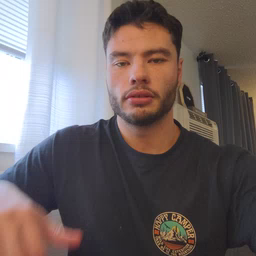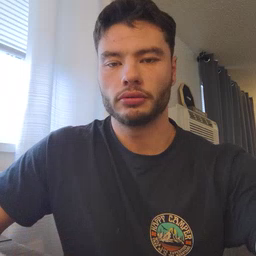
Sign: for